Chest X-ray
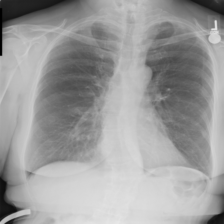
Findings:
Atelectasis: negative
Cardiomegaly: negative
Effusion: negative
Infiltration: negative
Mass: negative
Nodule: negative
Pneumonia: negative
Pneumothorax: negative
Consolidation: negative
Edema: negative
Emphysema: negative
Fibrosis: negative
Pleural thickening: positive
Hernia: negative